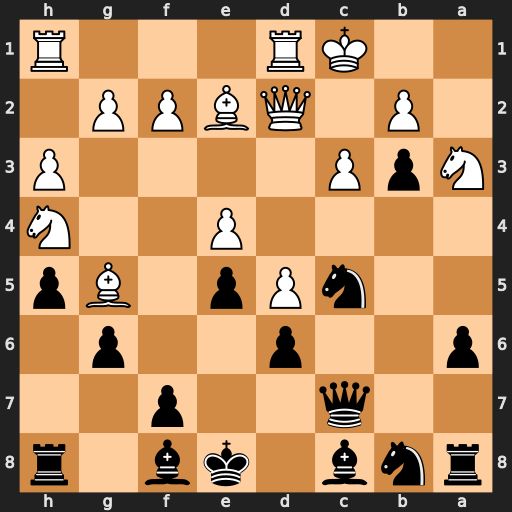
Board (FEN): rnb1kb1r/2q2p2/p2p2p1/2nPp1Bp/4P2N/NpP4P/1P1QBPP1/2KR3R
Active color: b
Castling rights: kq
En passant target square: -
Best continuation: Nxe4 Qe3 Nxg5